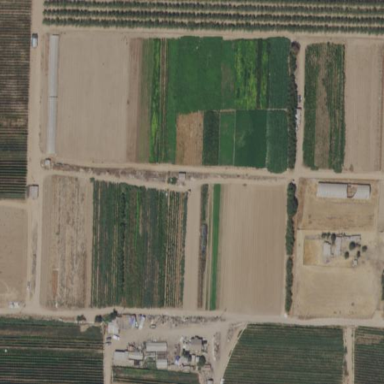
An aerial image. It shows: Farm with field of cropland.